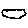
Label: cloud